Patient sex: M
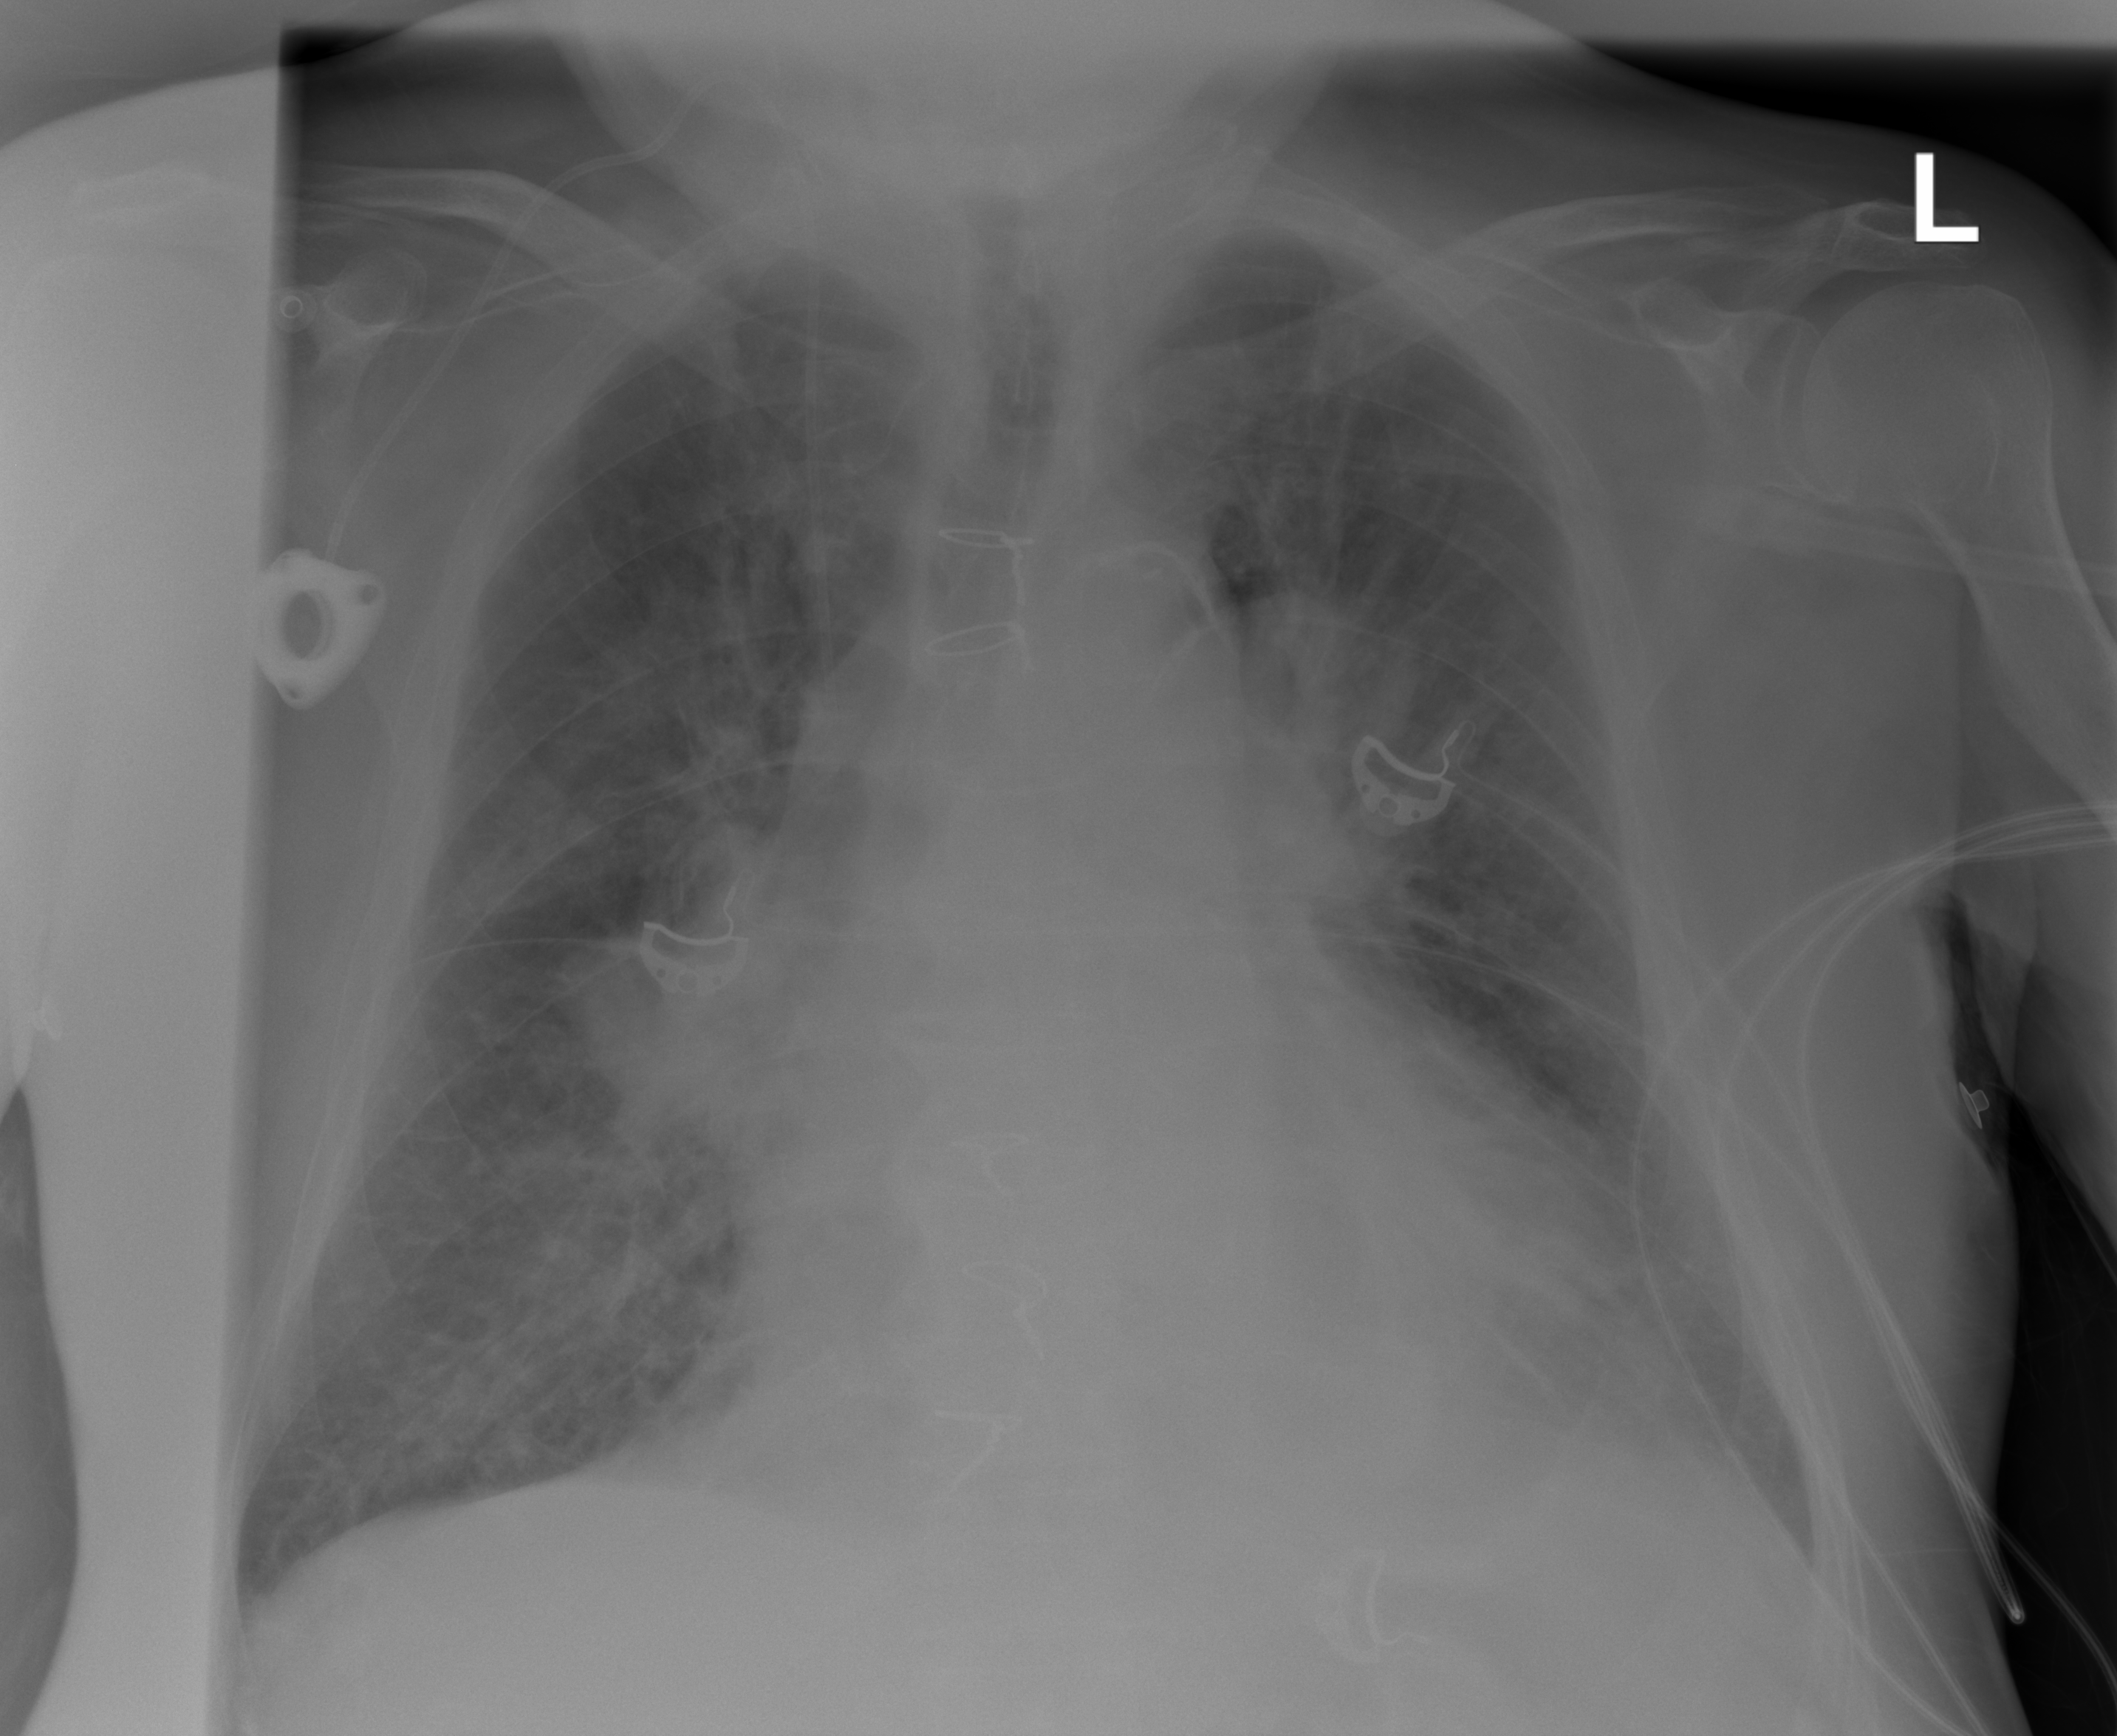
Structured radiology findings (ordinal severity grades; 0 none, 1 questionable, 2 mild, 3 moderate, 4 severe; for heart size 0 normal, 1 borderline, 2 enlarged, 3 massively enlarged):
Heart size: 2
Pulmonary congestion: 2
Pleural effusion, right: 1
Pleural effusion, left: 2
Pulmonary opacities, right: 2
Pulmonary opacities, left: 2
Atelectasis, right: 2
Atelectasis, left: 0